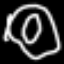
Label: donut